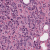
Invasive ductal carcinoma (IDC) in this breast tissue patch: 1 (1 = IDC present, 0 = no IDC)